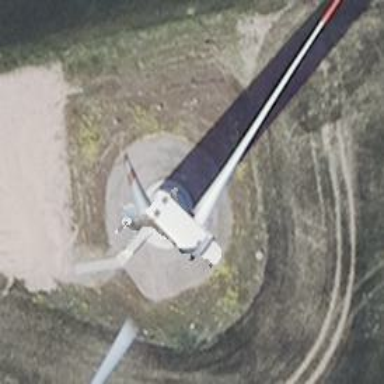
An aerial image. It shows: Wind generator powered by Vestas horizontal axis wind turbine.